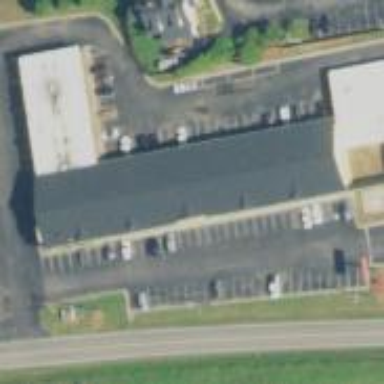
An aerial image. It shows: Building that is motel.